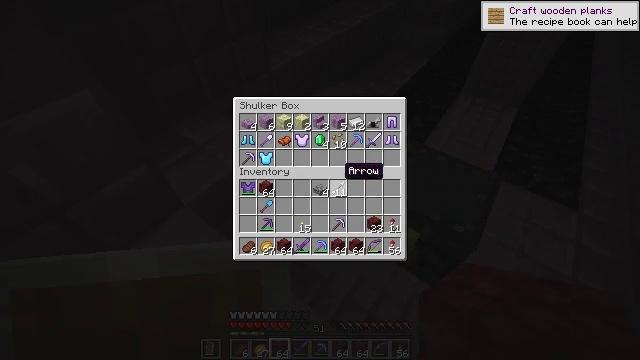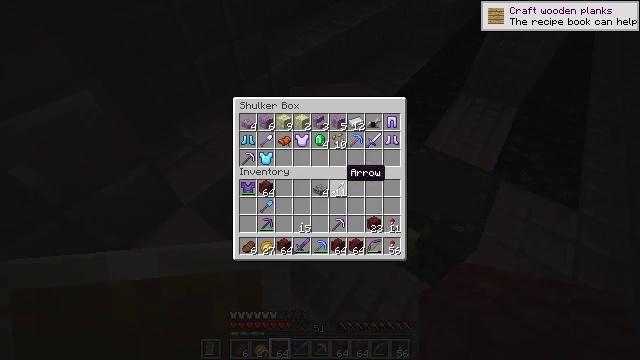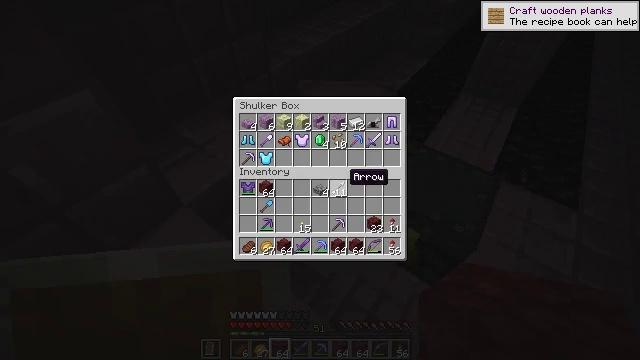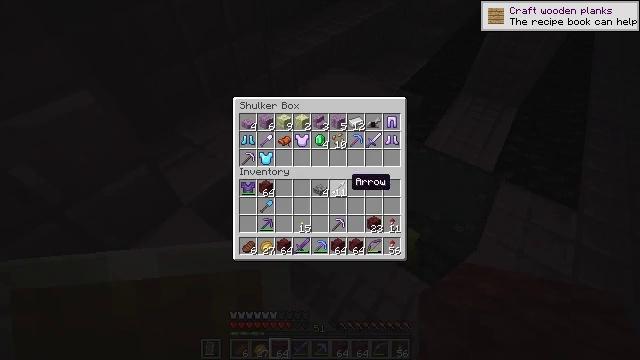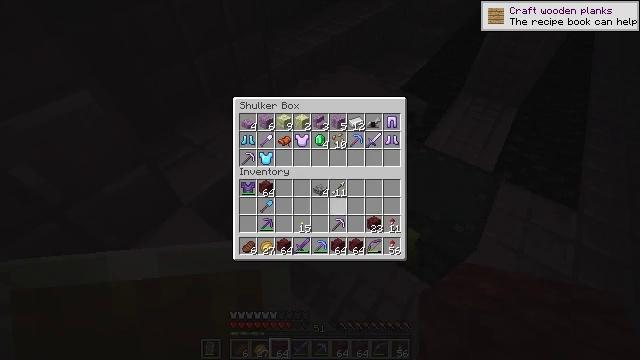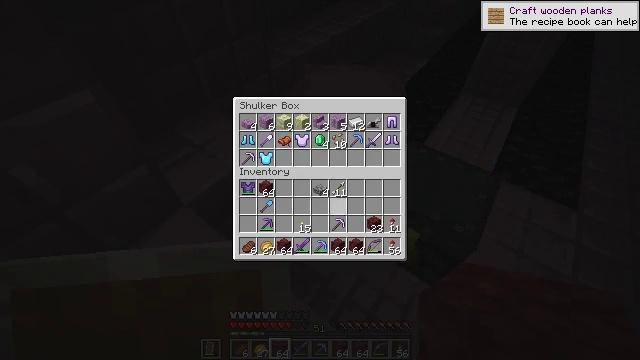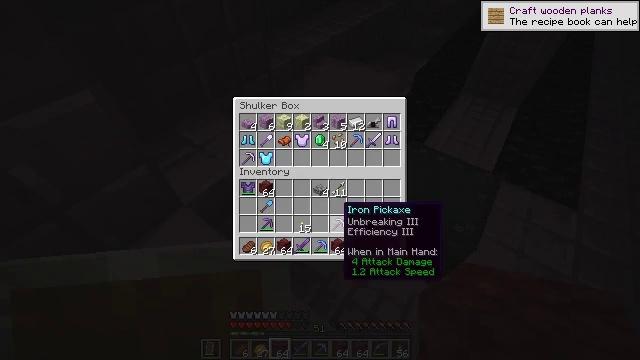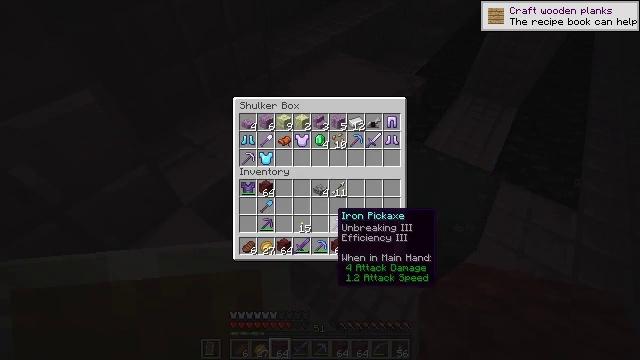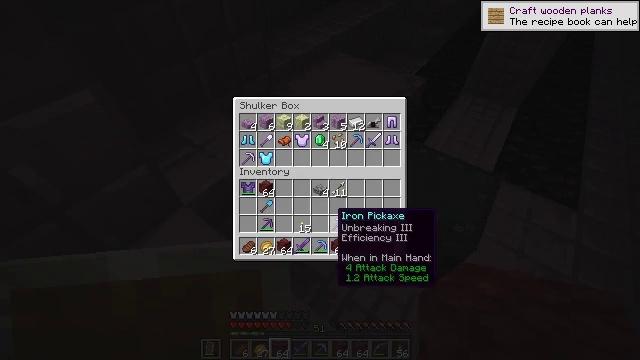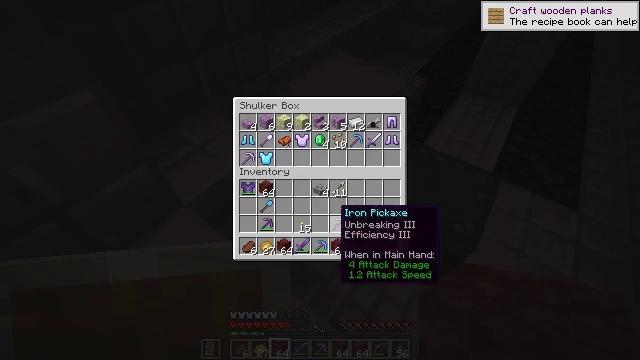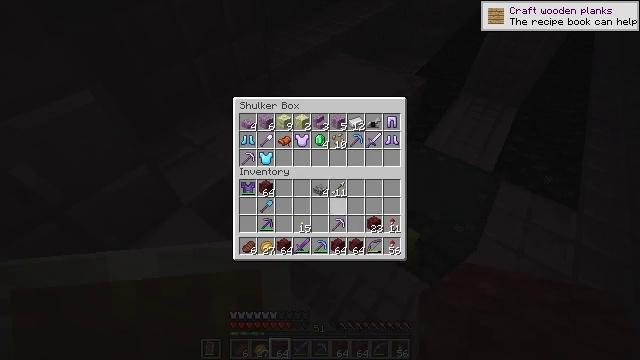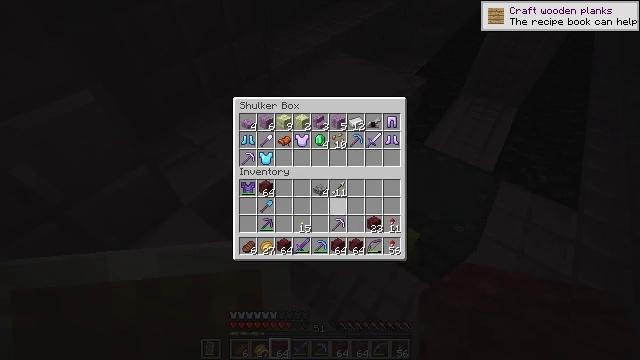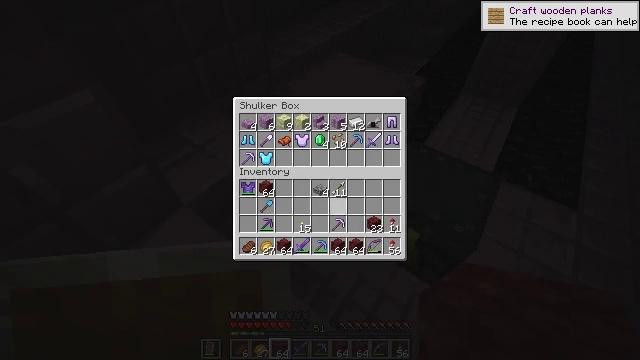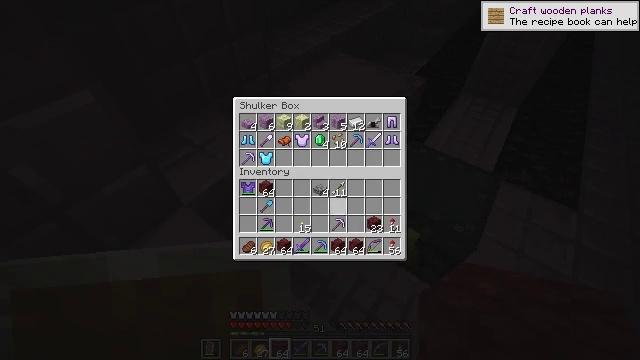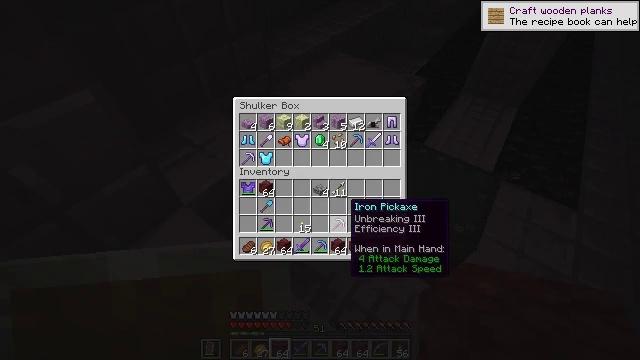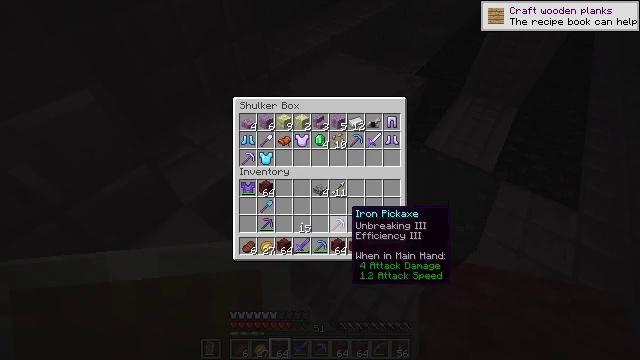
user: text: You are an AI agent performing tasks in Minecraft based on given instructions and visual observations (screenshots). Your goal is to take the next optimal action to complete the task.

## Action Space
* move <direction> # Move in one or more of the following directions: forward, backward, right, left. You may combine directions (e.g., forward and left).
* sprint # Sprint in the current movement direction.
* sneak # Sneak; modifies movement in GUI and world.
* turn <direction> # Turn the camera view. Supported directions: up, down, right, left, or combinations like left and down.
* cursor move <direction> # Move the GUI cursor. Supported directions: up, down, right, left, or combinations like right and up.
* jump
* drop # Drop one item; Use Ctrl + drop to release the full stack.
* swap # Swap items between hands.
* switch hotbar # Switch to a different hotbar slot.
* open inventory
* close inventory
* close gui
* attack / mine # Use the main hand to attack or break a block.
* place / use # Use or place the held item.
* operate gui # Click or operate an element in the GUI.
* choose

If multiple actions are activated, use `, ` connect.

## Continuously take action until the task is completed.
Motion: motion action
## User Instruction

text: Retrieve the shulker box into the inventory.
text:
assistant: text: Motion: sneak
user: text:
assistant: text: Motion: sneak
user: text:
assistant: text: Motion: sneak
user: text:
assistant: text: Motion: sneak, cursor move down
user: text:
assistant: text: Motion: sneak, cursor move down
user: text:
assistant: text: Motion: sneak, cursor move down
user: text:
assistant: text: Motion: sneak
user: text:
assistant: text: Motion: sneak
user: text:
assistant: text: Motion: sneak
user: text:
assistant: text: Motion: sneak, cursor move up
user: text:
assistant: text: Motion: sneak
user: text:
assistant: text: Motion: sneak
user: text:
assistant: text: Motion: sneak
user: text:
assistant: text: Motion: sneak, cursor move down
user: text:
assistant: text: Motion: sneak, cursor move down
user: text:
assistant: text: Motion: sneak
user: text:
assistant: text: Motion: sneak
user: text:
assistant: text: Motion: sneak, choose
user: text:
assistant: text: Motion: sneak, choose
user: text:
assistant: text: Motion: sneak, choose
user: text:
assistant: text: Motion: sneak
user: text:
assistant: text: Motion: sneak
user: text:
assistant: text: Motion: sneak
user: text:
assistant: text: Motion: sneak
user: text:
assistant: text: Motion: sneak, close inventory
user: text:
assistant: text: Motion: turn left, close inventory
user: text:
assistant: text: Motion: turn left, close inventory
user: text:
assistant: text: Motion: turn left
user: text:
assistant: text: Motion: turn left
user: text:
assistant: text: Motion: turn left and up